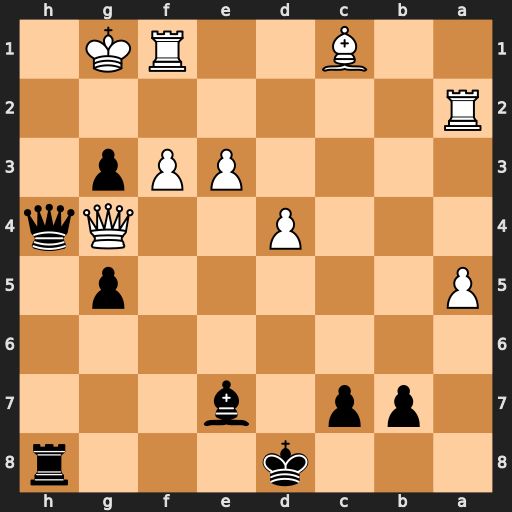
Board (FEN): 3k3r/1pp1b3/8/P5p1/3P2Qq/4PPp1/R7/2B2RK1
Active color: b
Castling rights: -
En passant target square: -
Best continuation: Qh1#